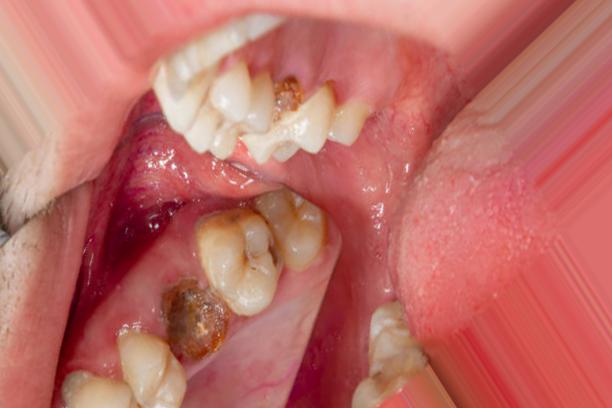
Condition: Caries